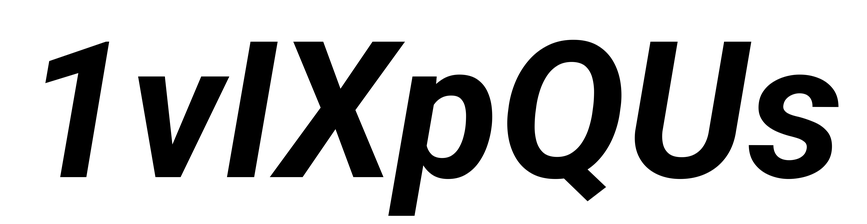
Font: Roboto-Italic_Bold_Italic